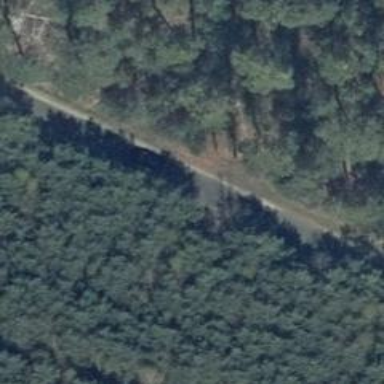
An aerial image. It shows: Unclassified road with asphalt surface.